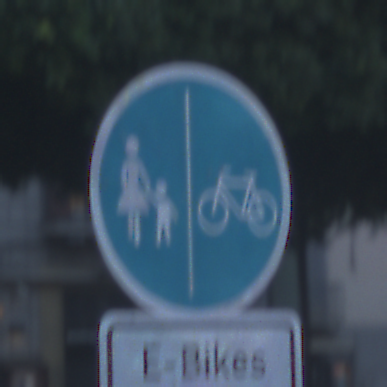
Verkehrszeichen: GetrennterRadUndGehwegRadwegRechts
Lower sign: BesondereFahrzeugeUndTransportgueter13
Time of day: SunriseSunset
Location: Outdoor (Urban)
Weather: PartlyCloudy
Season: NotSpecified
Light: Natural